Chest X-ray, AP view. Patient: 64 years old, sex F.
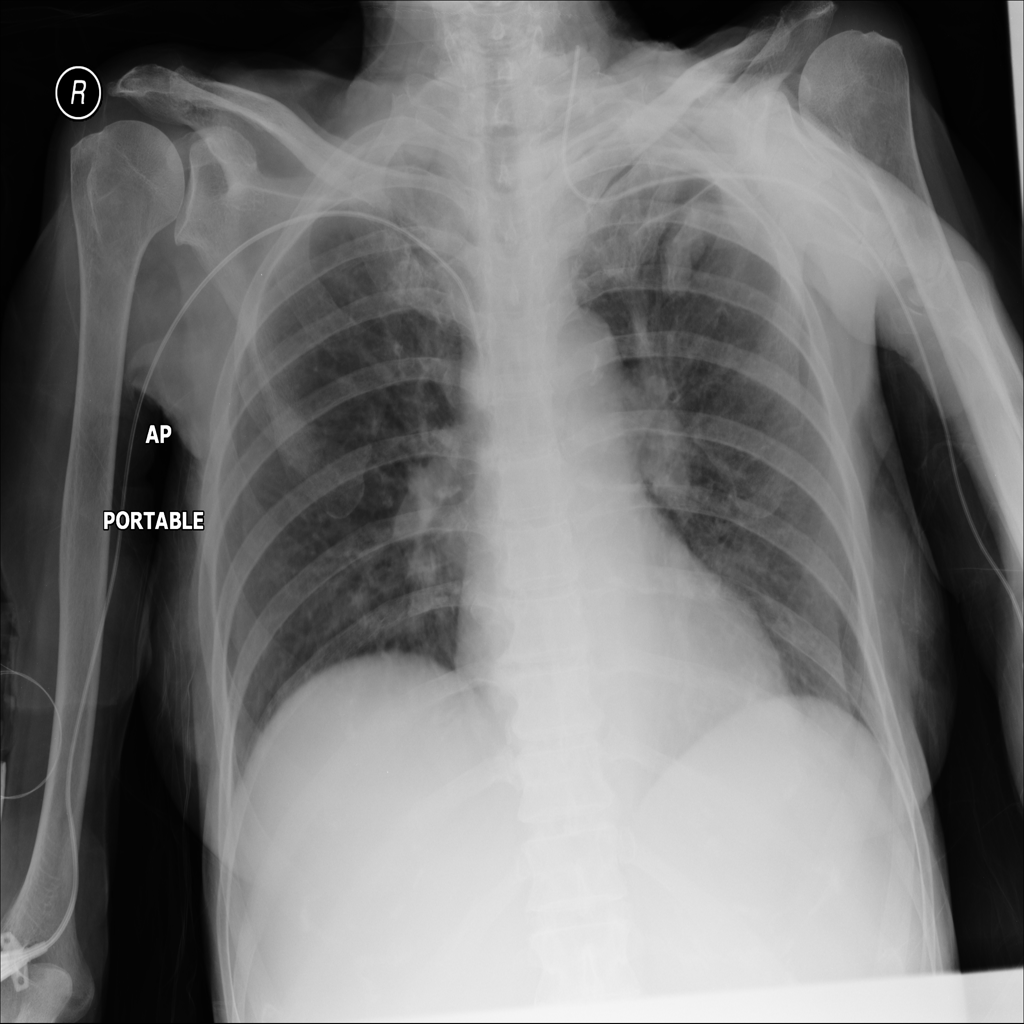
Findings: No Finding